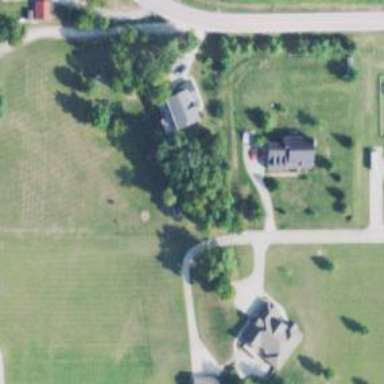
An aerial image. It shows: Shared driveway marked as service road.